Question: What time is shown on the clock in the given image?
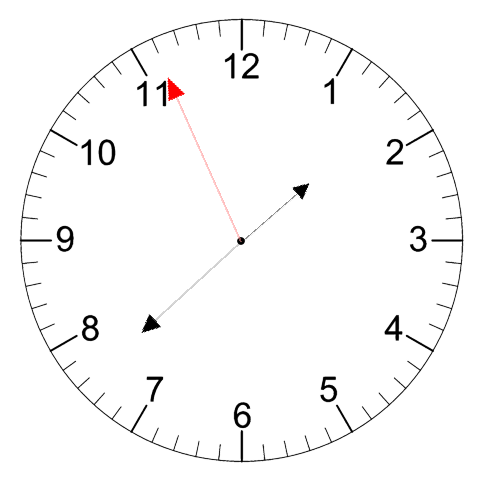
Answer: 01:37:56